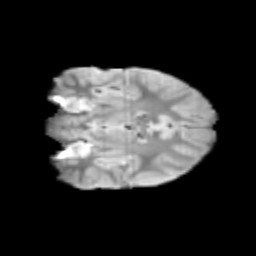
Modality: T2w
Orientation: coronal
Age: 10
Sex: male
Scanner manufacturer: siemens
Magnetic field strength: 3 T
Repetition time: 3.8 s
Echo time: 0.07 s